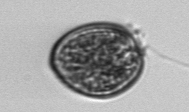
Label: Prorocentrum